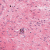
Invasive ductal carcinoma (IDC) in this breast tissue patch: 0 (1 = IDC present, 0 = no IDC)